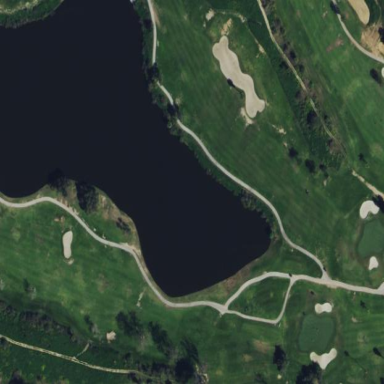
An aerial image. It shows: Water hazard on golf course. The hazard is natural water feature.